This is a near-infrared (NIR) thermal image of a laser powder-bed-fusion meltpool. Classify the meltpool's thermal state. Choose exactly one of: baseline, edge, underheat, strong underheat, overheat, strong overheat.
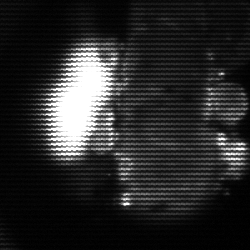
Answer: strong underheat